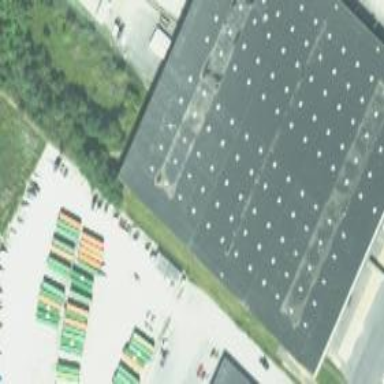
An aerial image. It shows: Warehouse.